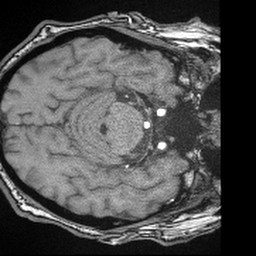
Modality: angio
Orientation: axial
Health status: ill
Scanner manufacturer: siemens
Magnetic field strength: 1.5 T
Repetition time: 0.024 s
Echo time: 0.007 s